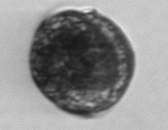
Label: Alexandrium_catenella